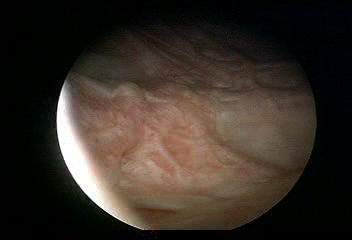
Modality: WLC
Class: Normal mucosa
Bladder cancer association: No